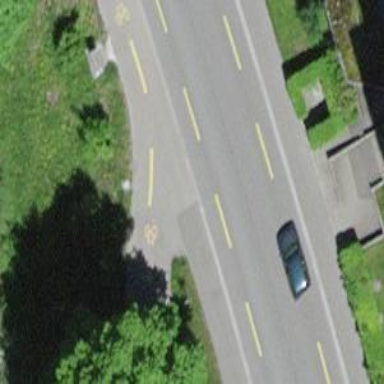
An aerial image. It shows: Primary highway with asphalt surface. There is separate cycle lane and sidewalk.